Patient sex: F
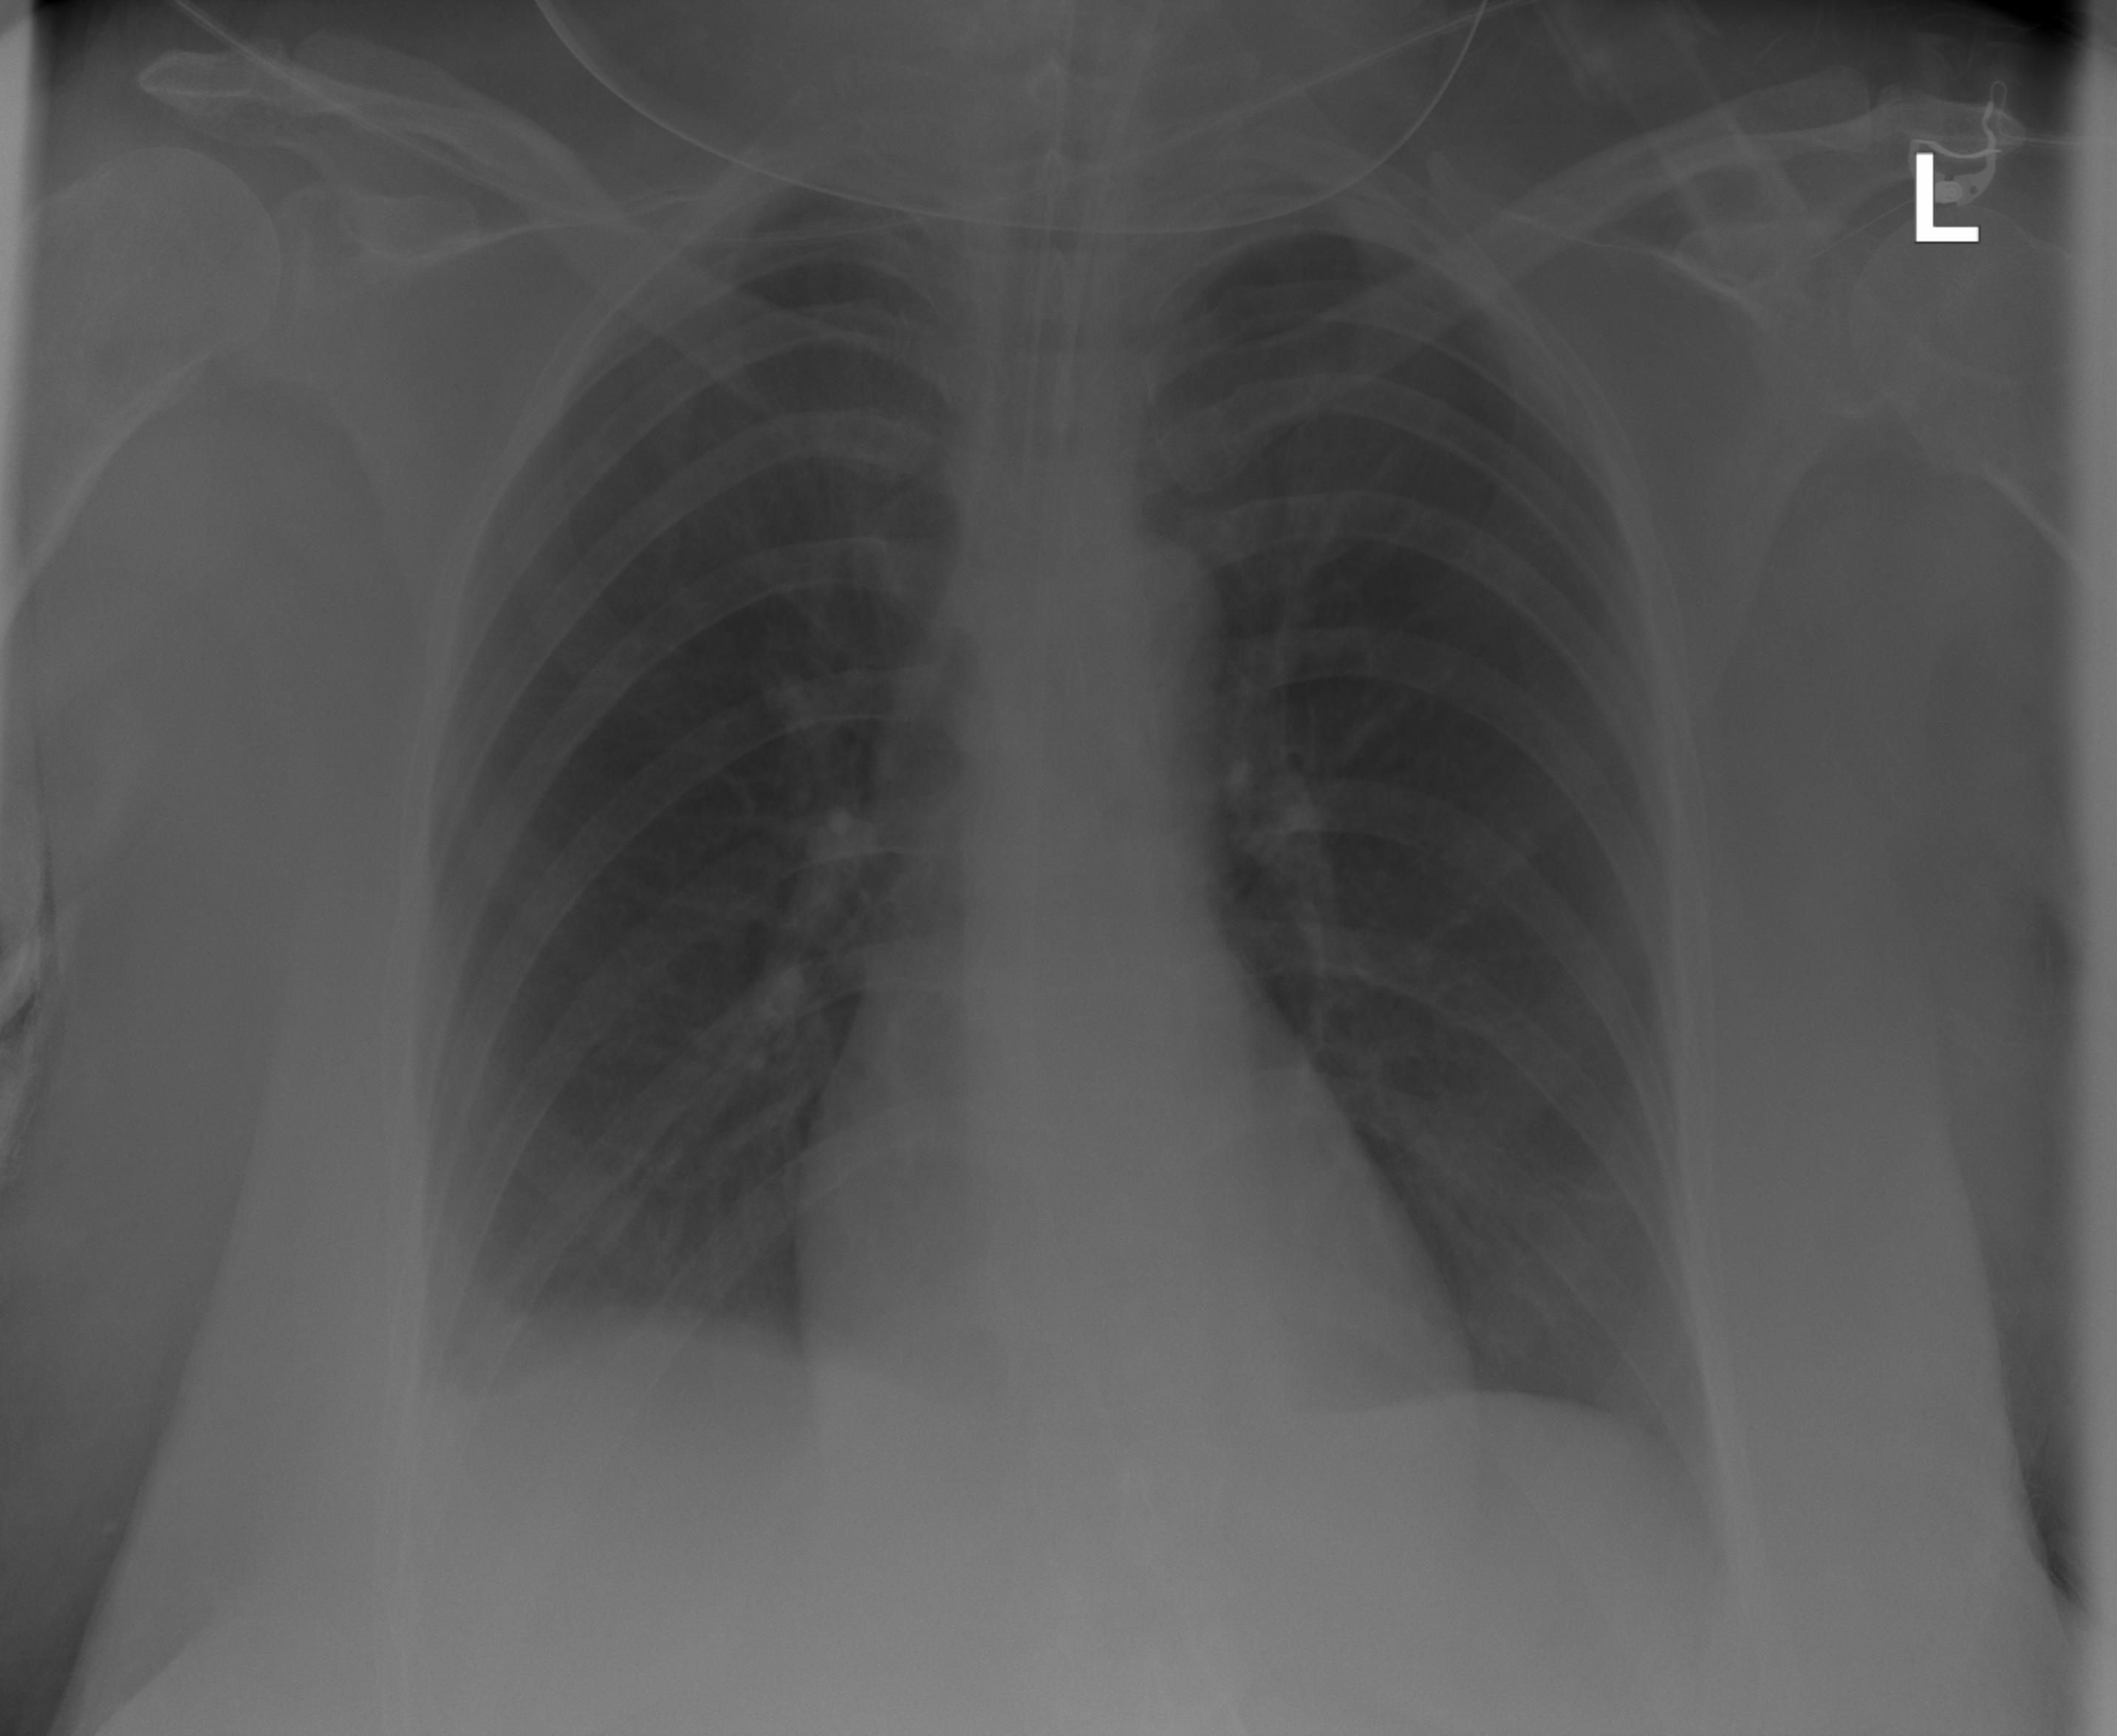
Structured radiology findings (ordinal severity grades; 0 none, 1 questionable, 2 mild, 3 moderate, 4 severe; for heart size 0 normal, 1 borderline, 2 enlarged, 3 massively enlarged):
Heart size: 0
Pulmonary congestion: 0
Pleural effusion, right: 2
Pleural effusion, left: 2
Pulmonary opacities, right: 0
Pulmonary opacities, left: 0
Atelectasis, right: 2
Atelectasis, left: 0